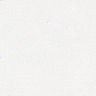
Metastatic tissue present: no